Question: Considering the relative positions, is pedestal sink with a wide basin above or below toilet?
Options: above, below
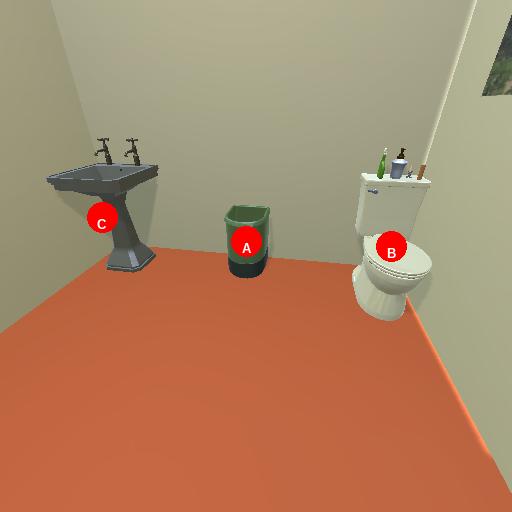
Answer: above